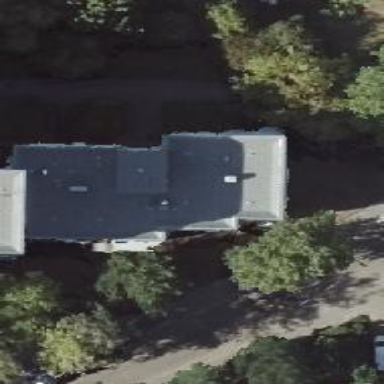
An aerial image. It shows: Apartment building with flat roof.